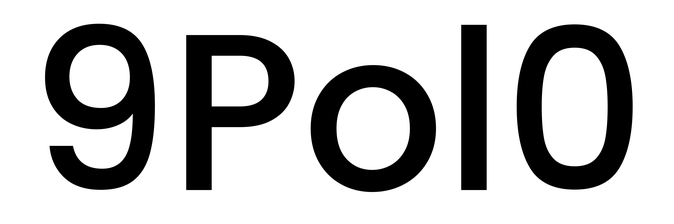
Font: Poppins-Medium